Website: ulta-beauty
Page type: delivery-shipping
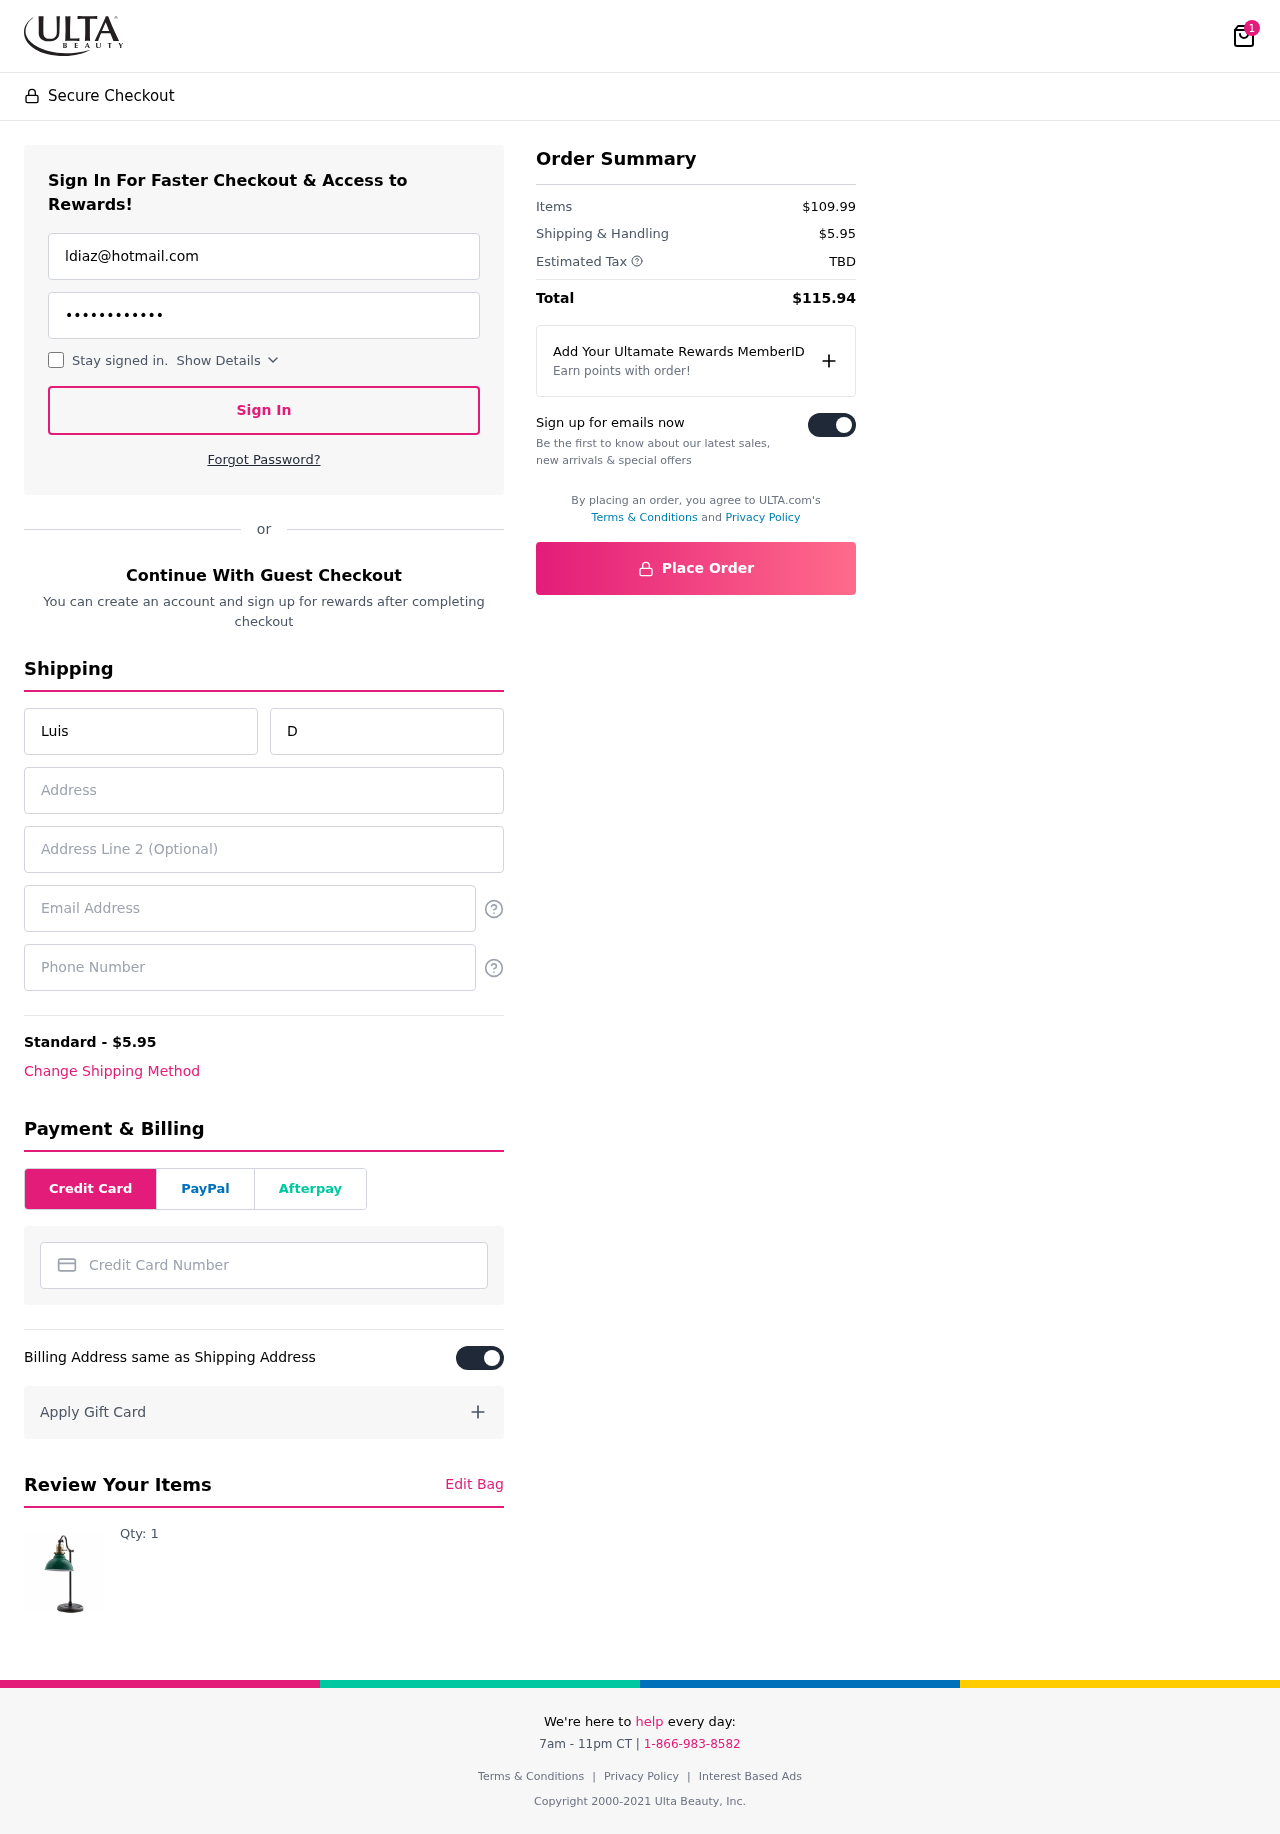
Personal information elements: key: PII_CARD_NUMBER
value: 6592 5163 8252 7907
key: PII_EMAIL
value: ldiaz@hotmail.com
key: PII_EMAIL2
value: ldiaz@hotmail.com
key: PII_FIRSTNAME
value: Luis
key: PII_LASTNAME
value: Diaz
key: PII_PHONE
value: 9304767131
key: PII_STREET
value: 27370 Baker Ports Apt. 905
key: PII_STREET2
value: Suite 580
Product elements: key: PRODUCT1_QUANTITY
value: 1
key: PRODUCT1
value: Qty: 1
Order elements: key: ORDER_NUM_ITEMS
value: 1
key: ORDER_SHIPPING_COST
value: $5.95
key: ORDER_SUBTOTAL
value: $109.99
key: ORDER_TAX
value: TBD
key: ORDER_TOTAL
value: $115.94